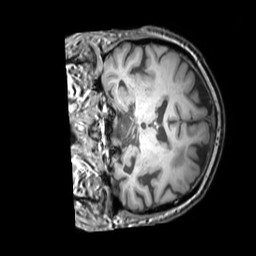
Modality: T1w
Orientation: coronal
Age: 82
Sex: male
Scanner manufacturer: philips
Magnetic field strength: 3 T
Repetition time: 0.009899 s
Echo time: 0.004603 s